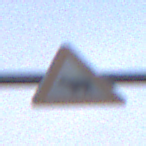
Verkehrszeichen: ViehtriebRechts
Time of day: SunriseSunset
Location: Outdoor (Nature)
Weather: PartlyCloudy
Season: Autumn
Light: Natural